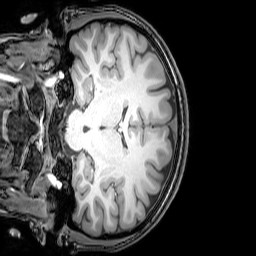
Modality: T1w
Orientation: coronal
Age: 22
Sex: female
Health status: healthy
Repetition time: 0.081 s
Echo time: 0.037 s